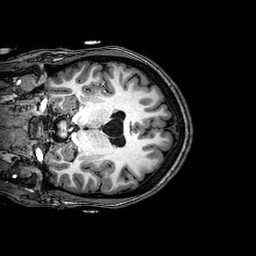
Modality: T1w
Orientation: coronal
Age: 19
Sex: female
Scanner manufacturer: philips
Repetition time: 0.008149 s
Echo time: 0.00373 s